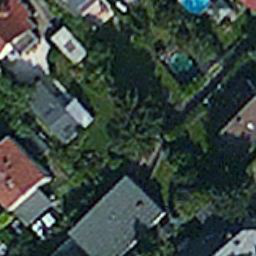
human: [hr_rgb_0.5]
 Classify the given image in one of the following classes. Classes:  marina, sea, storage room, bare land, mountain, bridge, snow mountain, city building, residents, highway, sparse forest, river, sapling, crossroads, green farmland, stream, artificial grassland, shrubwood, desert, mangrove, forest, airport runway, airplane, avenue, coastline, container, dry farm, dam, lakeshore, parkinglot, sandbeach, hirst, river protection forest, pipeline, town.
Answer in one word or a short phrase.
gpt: residents